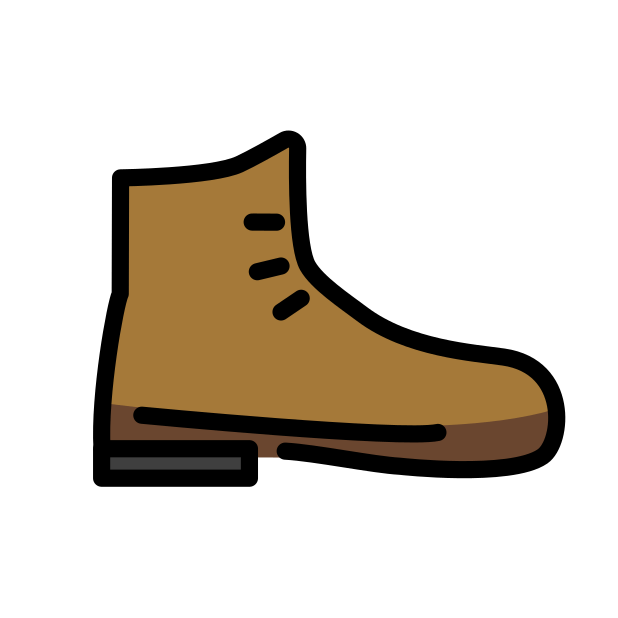
hiking boot